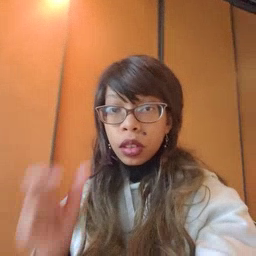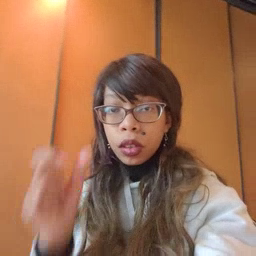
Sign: awake